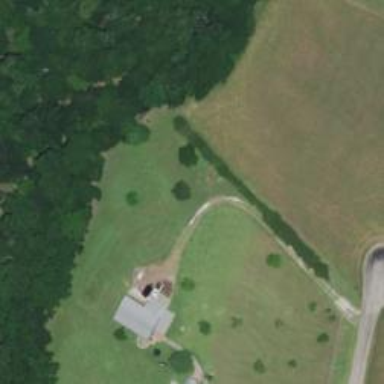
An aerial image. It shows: Driveway.